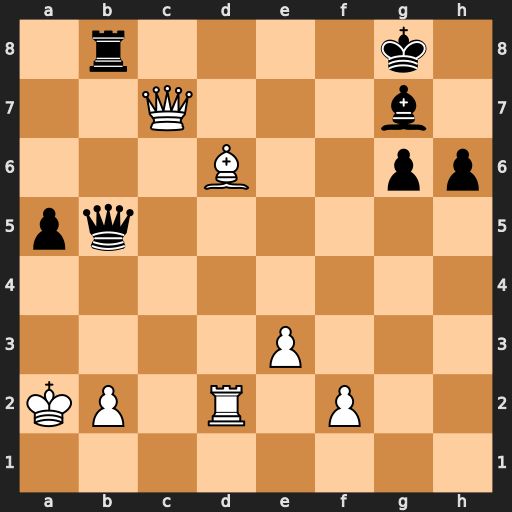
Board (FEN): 1r4k1/2Q3b1/3B2pp/pq6/8/4P3/KP1R1P2/8
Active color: w
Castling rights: -
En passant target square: -
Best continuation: Qxb8+ Qxb8 Bxb8